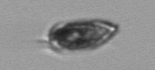
Label: Prorocentrum_triestinum